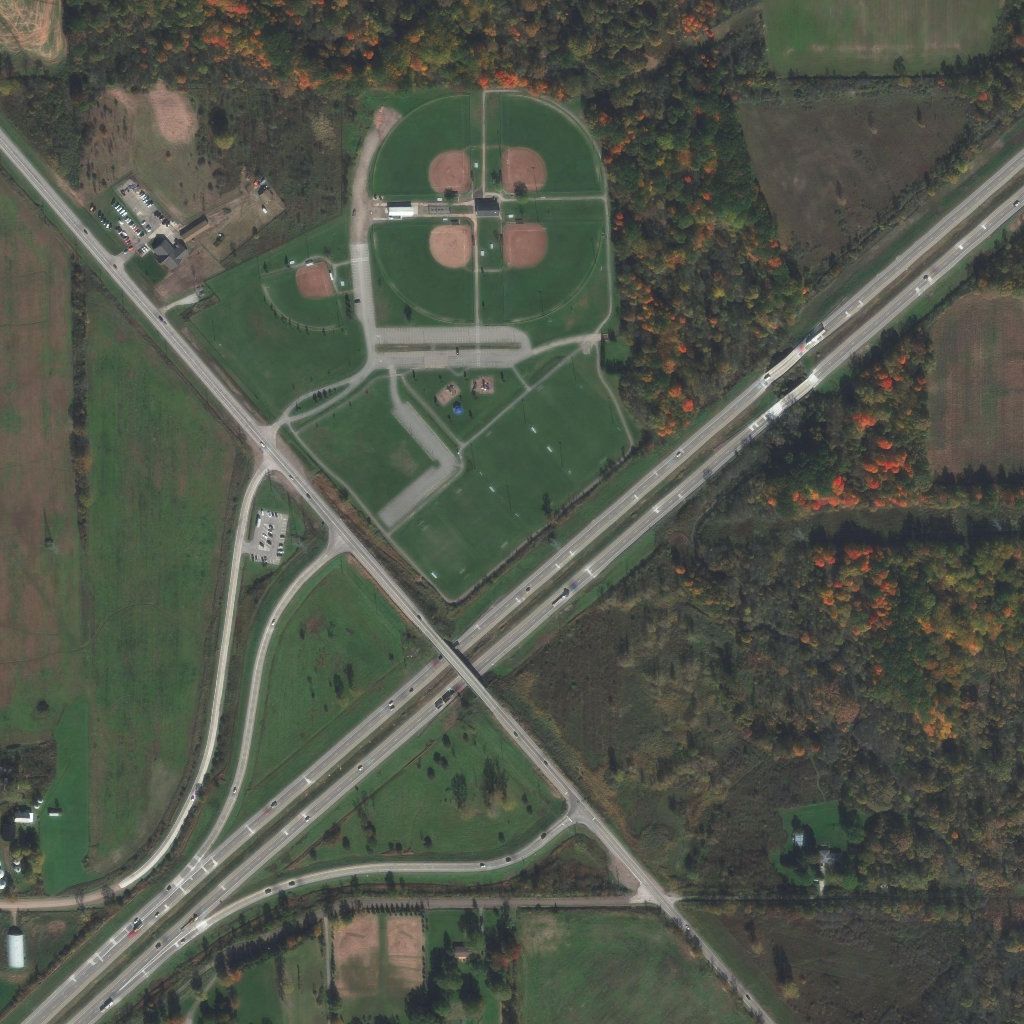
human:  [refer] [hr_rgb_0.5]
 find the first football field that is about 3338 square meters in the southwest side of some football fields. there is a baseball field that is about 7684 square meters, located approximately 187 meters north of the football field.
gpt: <box>[[39, 49, 47, 57, 0]]</box>